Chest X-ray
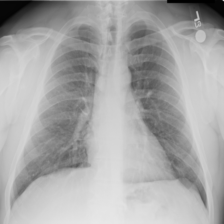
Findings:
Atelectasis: negative
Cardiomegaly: negative
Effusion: negative
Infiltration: negative
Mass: negative
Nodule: negative
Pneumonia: negative
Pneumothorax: negative
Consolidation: negative
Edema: negative
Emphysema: negative
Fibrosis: negative
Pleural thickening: negative
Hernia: negative